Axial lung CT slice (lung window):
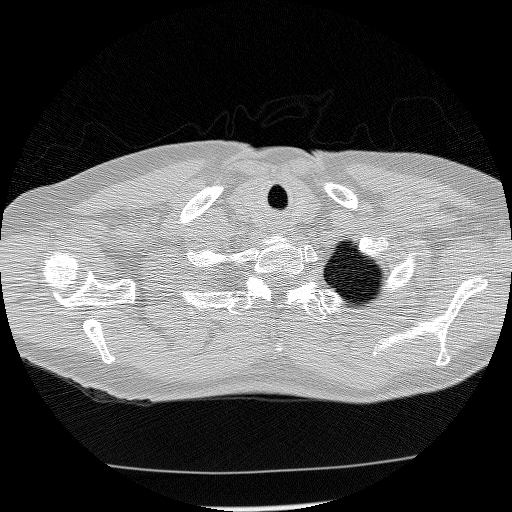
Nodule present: no